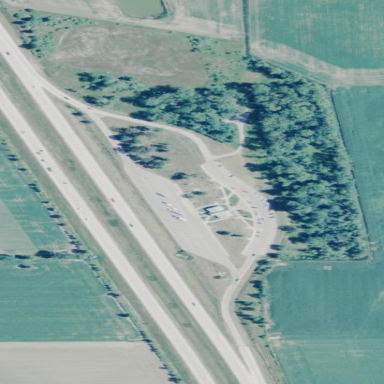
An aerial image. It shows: Rest area on the road.